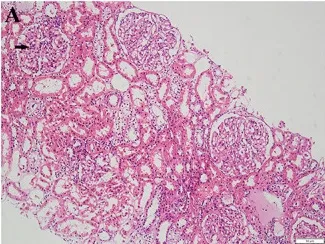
Histologic and immunohistochemical features of renal lesions. (A) Segmental mesangial expansion (hematoxylin and eosin; original magnification, x100).
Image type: pathology (h&e)